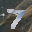
Label: 7